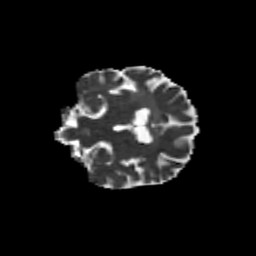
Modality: MD
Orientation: coronal
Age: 47
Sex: female
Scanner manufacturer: siemens
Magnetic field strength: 3 T
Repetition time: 8.6 s
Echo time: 0.095 s